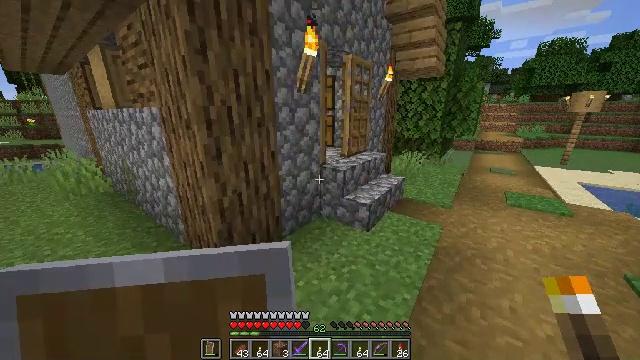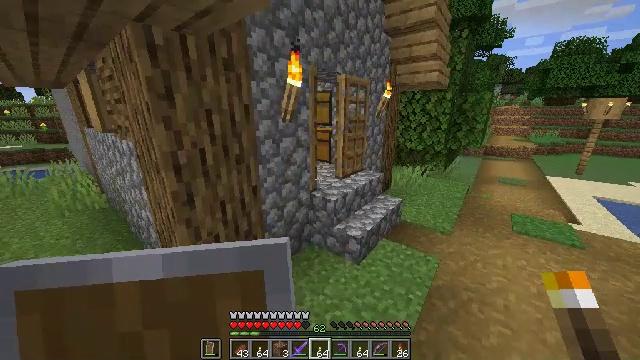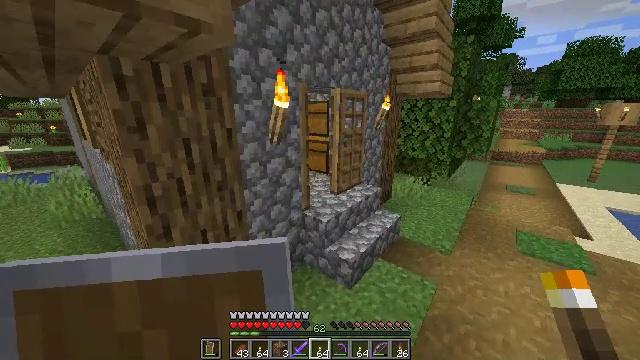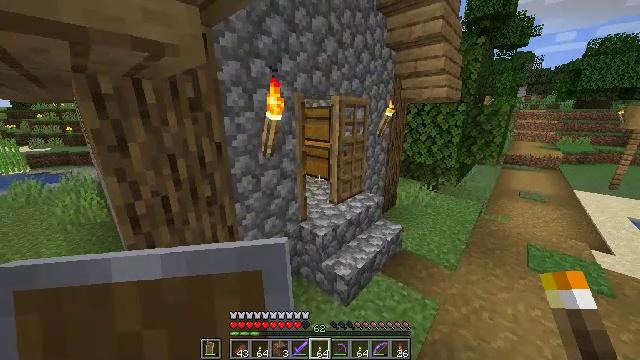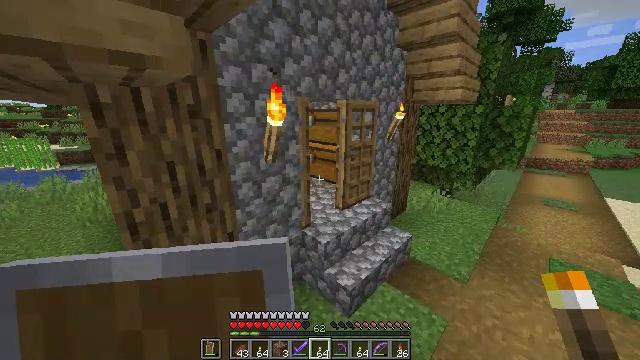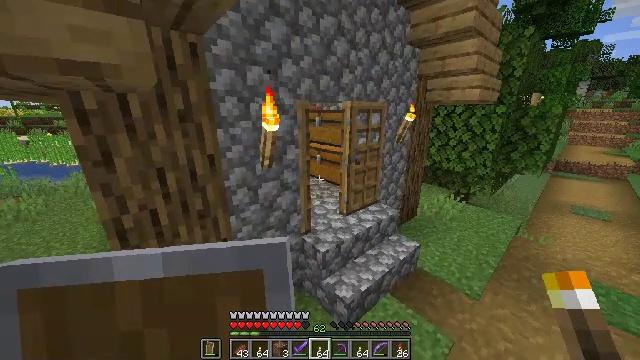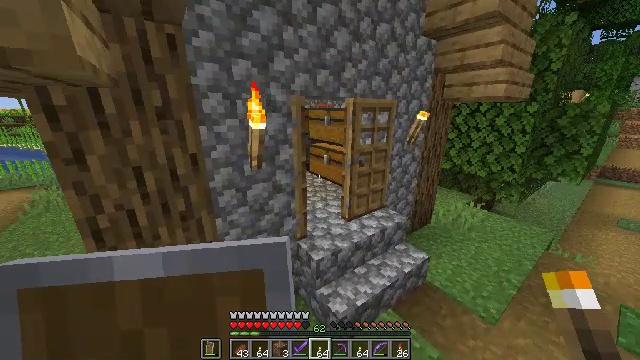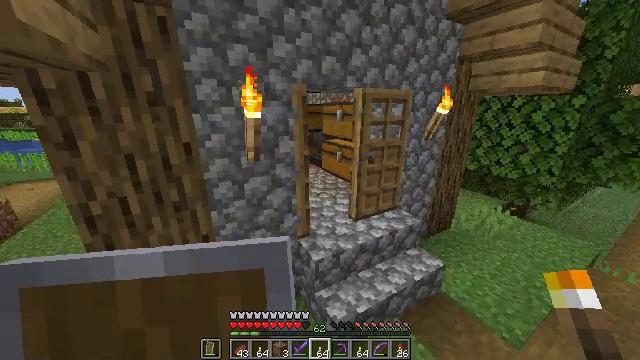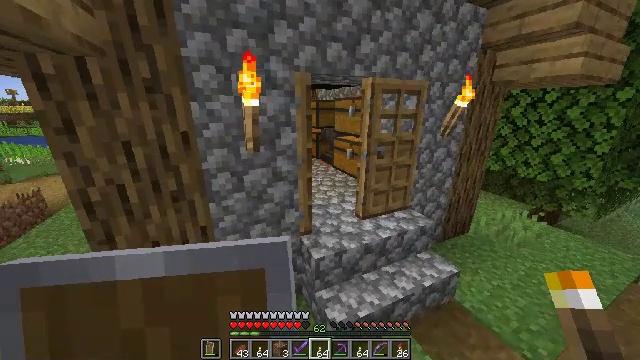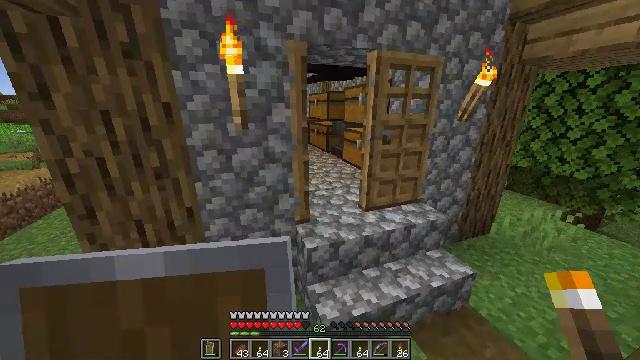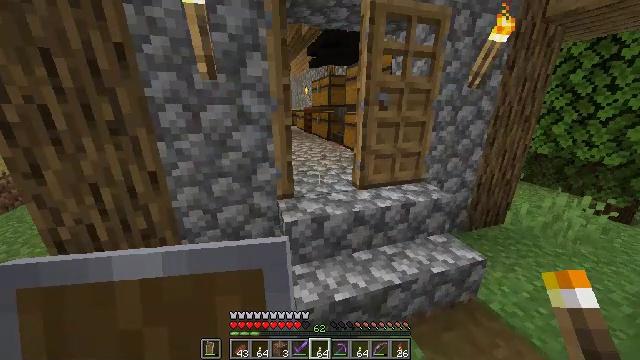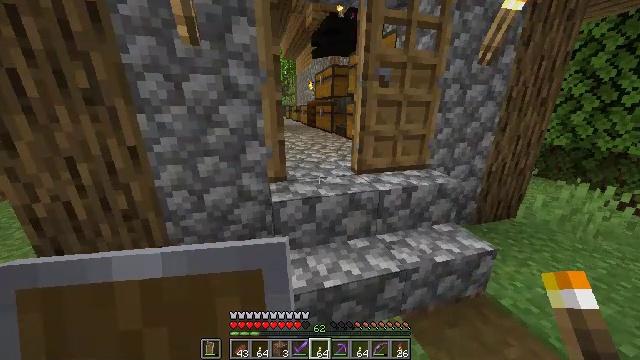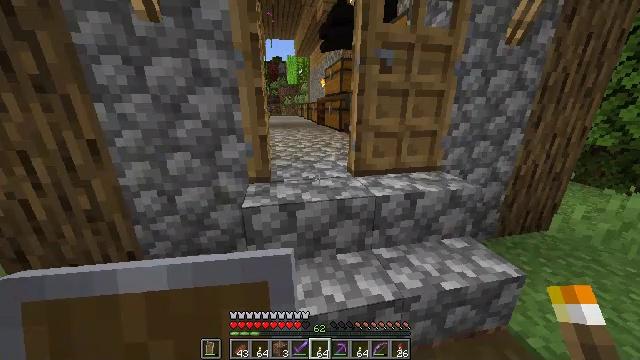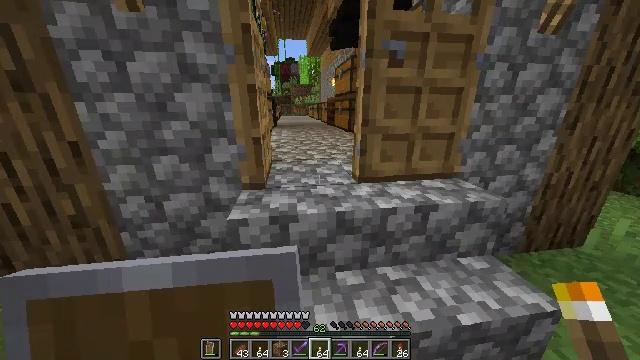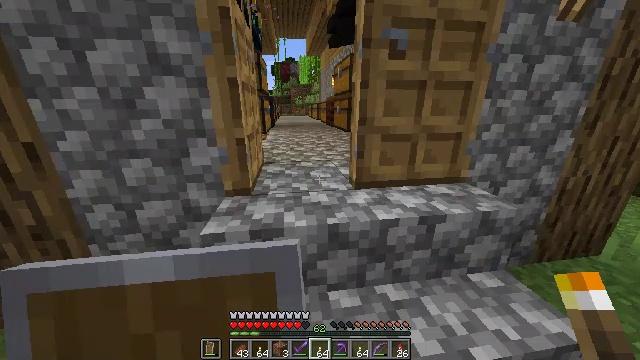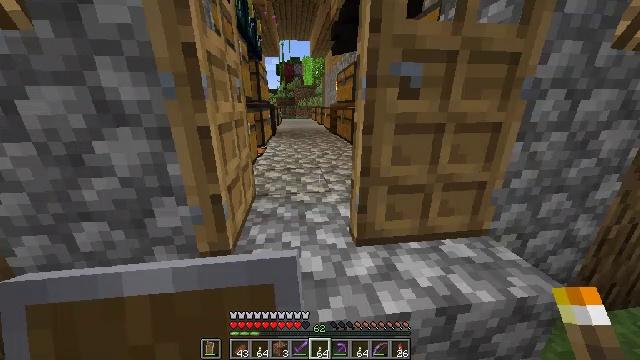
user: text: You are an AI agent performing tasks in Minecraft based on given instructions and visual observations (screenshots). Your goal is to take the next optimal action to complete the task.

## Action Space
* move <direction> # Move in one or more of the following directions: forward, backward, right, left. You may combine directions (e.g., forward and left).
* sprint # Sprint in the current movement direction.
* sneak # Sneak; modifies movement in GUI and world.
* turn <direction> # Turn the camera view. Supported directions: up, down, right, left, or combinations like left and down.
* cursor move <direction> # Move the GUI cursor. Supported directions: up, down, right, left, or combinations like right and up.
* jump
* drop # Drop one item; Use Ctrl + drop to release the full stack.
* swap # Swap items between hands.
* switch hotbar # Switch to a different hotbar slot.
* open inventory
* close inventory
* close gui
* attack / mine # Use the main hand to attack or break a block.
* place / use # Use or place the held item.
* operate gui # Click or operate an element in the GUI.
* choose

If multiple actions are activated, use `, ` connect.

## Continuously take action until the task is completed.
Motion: motion action
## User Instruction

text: Attack the ender chest to collect it.
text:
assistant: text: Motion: move forward and move right, turn left, jump
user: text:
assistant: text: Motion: move forward and move right, turn left, jump
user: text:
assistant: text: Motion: move forward and move right, turn left, jump
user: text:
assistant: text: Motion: move forward and move right, turn left, jump
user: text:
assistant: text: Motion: move forward and move right, turn left, jump
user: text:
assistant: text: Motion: move forward, turn left
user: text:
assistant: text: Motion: move forward, turn left
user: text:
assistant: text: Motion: move forward, turn left
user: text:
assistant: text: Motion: move forward, turn left
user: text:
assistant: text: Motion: move forward, turn left
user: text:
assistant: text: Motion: move forward, turn left
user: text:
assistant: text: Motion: move forward, turn left
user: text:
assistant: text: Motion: move forward, turn left
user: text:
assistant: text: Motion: move forward
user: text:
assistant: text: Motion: move forward, turn left
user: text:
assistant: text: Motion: move forward, turn left
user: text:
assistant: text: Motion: move forward, turn left
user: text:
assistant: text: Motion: move forward and move left
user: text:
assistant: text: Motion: move forward and move left
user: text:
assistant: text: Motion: move forward and move left
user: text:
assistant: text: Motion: move forward, turn right
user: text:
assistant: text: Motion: move forward, turn right
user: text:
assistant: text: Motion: move forward
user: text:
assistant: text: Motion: move forward
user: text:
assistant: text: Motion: move forward
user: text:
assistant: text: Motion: move forward
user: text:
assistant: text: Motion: move forward, turn right
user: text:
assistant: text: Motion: move forward, turn right
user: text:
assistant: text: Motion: move forward, turn right
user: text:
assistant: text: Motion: move forward, turn right